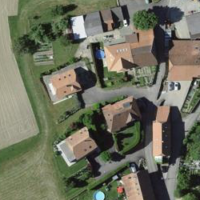
EUNIS habitat code: 54
Species observed at this site:
Moneses uniflora
Geranium pyrenaicum
Trifolium repens